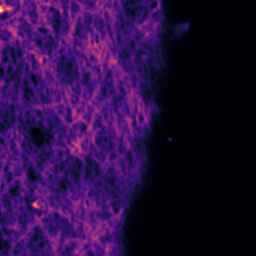
Label: Super-resolution F-actin image